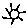
Label: sun